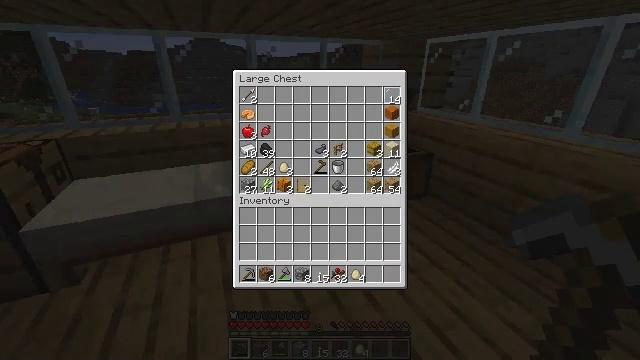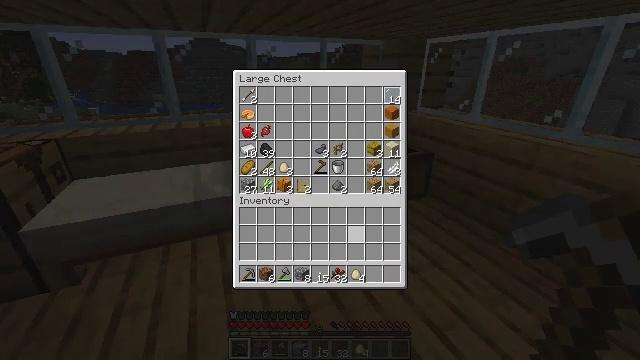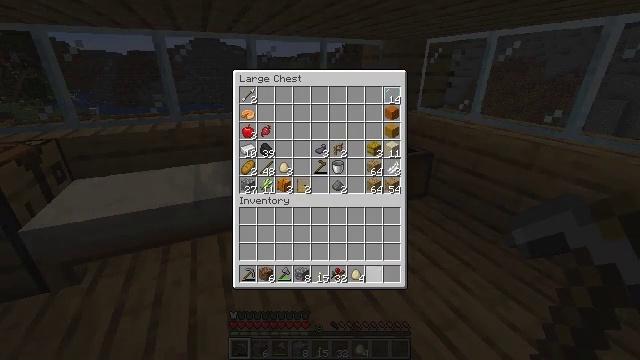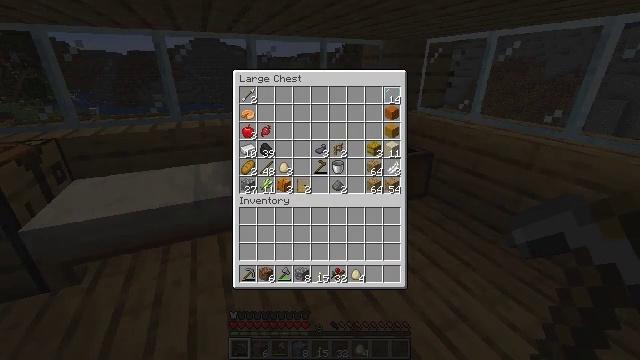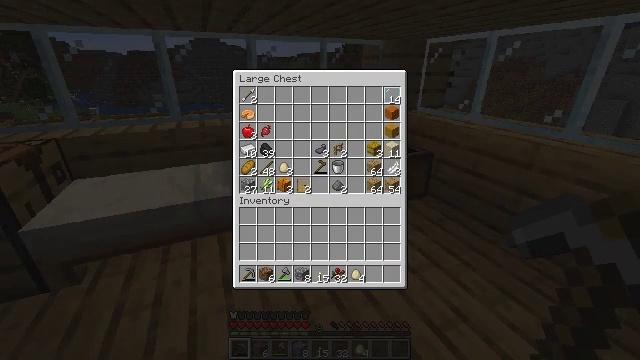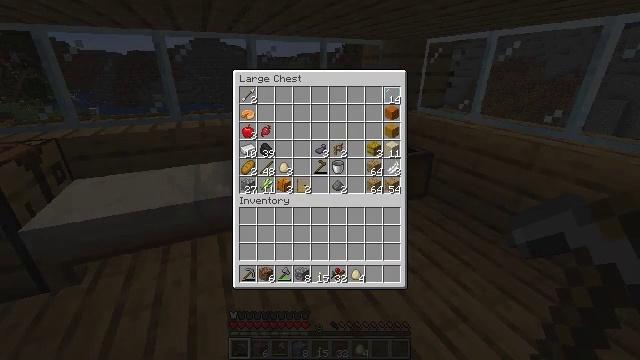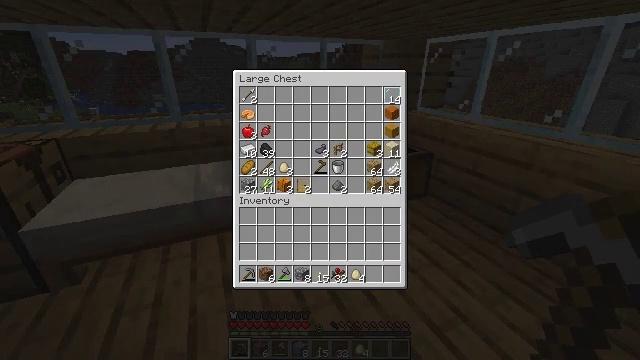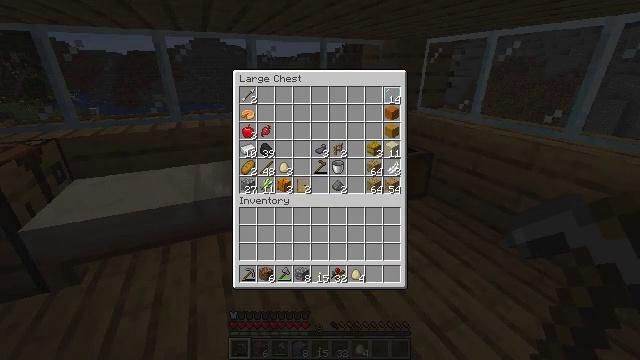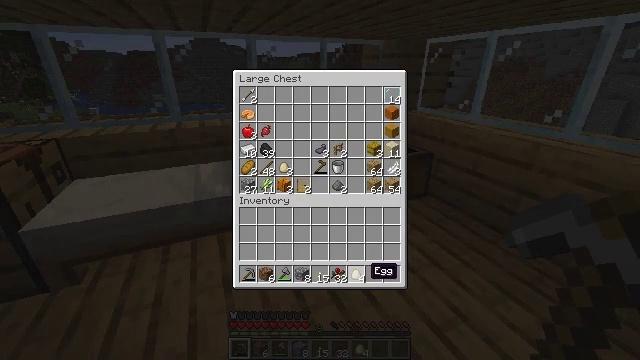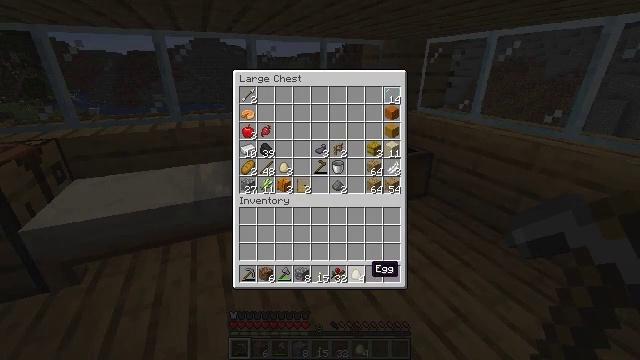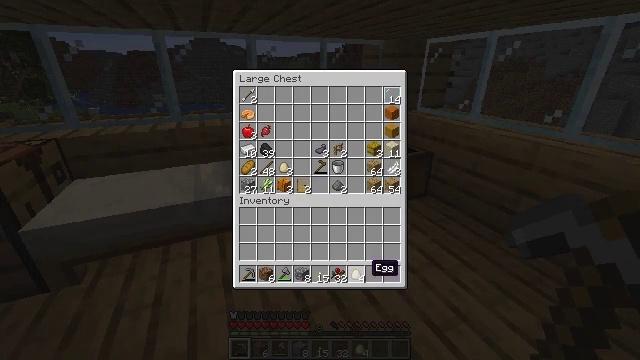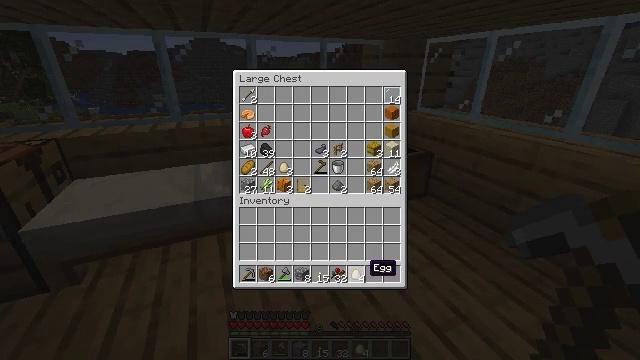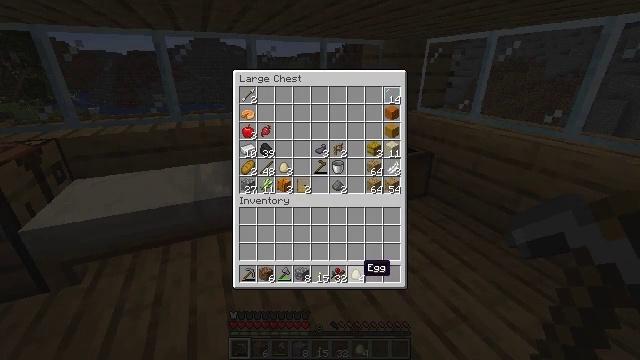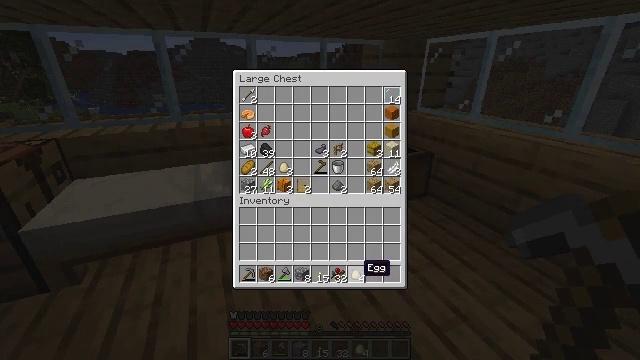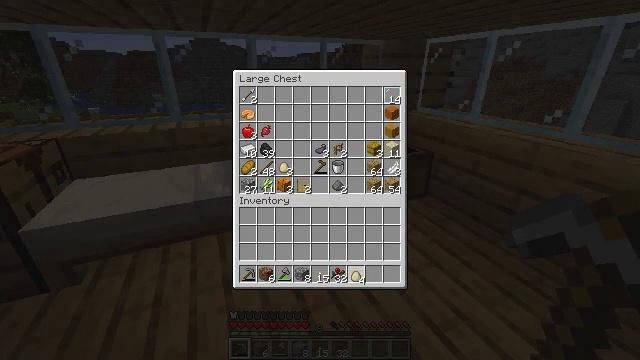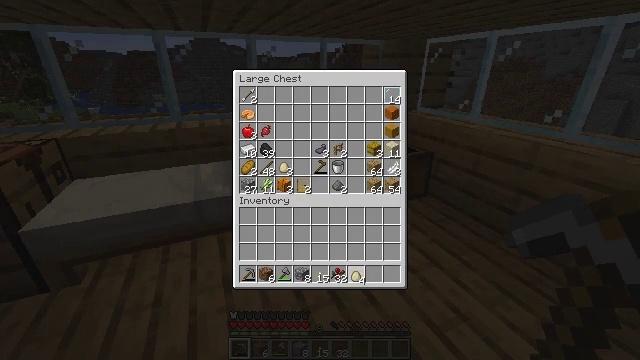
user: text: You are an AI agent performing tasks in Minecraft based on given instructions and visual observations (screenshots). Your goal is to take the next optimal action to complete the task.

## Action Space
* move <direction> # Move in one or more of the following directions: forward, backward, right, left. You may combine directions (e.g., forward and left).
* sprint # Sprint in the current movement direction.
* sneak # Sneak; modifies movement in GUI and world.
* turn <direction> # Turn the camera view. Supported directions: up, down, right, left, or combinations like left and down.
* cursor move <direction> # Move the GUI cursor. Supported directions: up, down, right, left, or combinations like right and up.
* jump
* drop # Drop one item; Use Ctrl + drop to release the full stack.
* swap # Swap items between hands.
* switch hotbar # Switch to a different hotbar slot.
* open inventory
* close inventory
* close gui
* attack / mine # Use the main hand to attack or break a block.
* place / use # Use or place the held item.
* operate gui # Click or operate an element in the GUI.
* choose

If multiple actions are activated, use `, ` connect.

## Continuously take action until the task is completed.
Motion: motion action
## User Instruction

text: Combine wood planks and iron to craft a shield.
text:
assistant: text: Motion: cursor move right and down
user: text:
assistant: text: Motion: cursor move right and down
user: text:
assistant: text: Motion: cursor move down
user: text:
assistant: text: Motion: cursor move left
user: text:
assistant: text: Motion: no_op
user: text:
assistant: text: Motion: no_op
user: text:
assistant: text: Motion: no_op
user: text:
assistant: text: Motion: cursor move up
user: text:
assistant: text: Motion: no_op
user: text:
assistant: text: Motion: no_op
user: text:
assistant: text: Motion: no_op
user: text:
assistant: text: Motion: no_op
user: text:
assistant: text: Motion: no_op
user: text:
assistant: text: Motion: operate gui
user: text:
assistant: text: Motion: operate gui
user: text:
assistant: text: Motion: operate gui
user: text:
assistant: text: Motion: cursor move up
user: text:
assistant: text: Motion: cursor move up
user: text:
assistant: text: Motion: cursor move up
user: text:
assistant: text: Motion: no_op
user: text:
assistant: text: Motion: no_op
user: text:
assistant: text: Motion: no_op
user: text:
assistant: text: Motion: no_op
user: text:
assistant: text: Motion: no_op
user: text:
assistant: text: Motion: no_op
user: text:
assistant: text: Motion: no_op
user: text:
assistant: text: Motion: no_op
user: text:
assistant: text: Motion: no_op
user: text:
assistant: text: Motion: cursor move left
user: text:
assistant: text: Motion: cursor move left